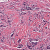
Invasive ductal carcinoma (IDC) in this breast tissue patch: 1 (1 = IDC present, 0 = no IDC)